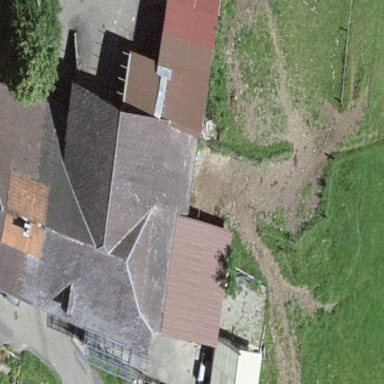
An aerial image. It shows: Farm building.